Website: walmart
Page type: account-selection
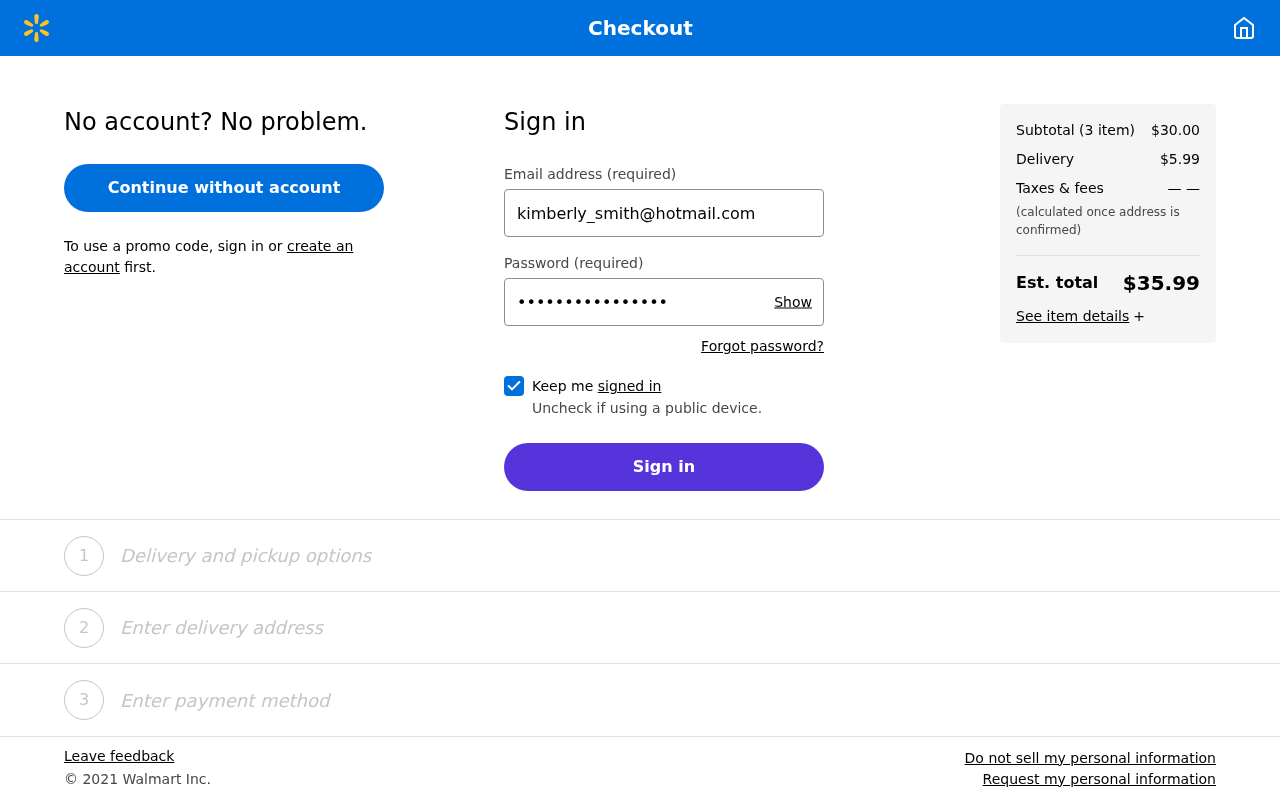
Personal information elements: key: PII_EMAIL
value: kimberly_smith@hotmail.com
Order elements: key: ORDER_NUM_ITEMS
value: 3
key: ORDER_SUBTOTAL
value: $30.00
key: ORDER_SHIPPING_COST
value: $5.99
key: ORDER_TOTAL
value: $35.99